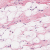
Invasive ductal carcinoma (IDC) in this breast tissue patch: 0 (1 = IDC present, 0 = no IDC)